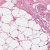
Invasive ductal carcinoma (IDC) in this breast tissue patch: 0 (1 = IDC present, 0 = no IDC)